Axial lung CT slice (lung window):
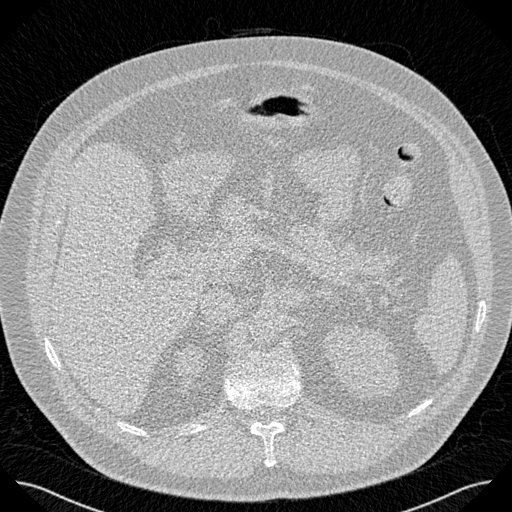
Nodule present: no